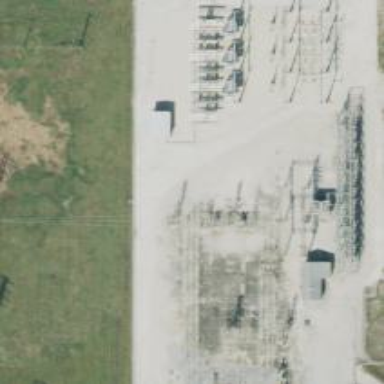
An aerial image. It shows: Switch used for power control.